Aerial crown-view tile of a tropical tree (Barro Colorado Island, Panama), acquired 20240813:
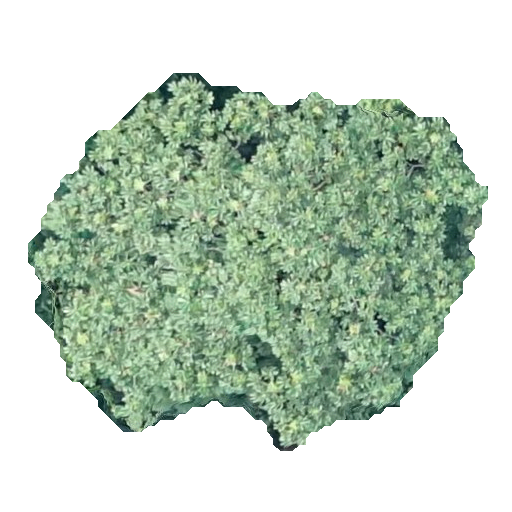
Species: Cecropia insignis
GBIF accepted scientific name: Cecropia insignis
Crown area: 187.137 m²